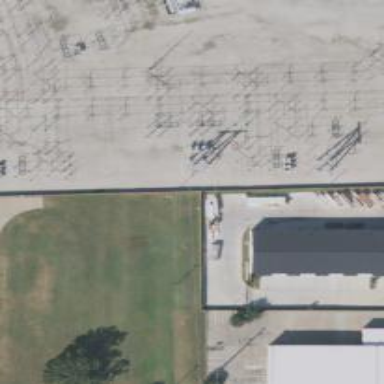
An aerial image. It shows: Switch for power supply.